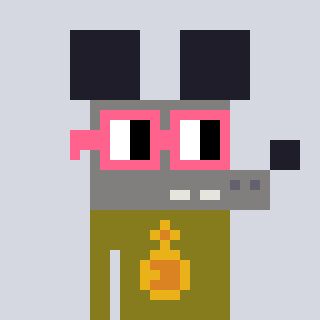
a pixel art character with square pink glasses, a mouse-shaped head and a gunk-colored body on a cool background